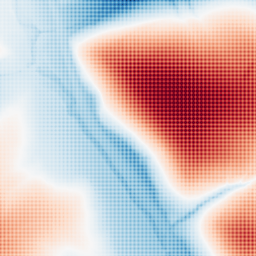
Category: trend_removal
Decomposition family: polynomial_high
Decomposition parameters: degree: 6
Upsampling method: sinc_hamming
Upsampling parameters: scale: 4
kernel_size: 4
Upsampling scale: 4